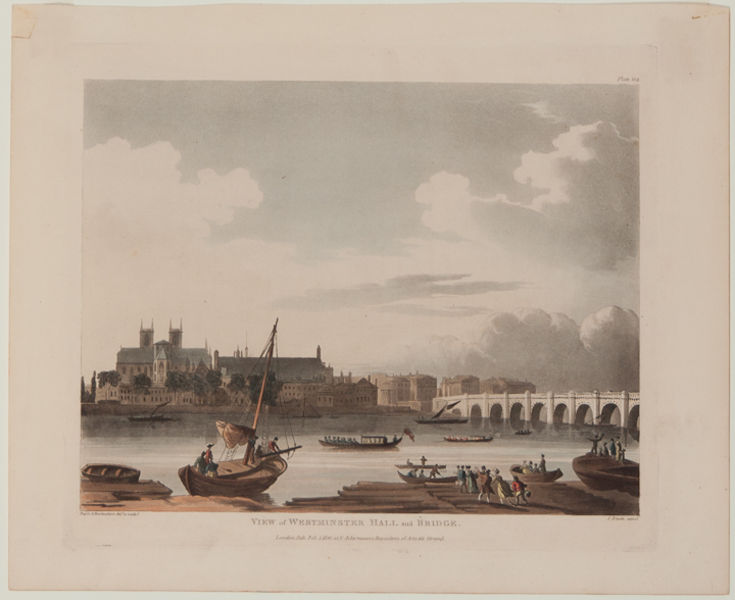
Titel: View of Westminster Hall and Bridge, from The Microcosm of London
Künstler: Thomas Rowlandson
Standort: Amherst (Massachusetts, USA)
Institution: Mead Art Museum, Amherst College
Schlagwörter: arch, arches, blue, church, hall, hat, men, people, red, white, women, black, gray, grey, old, painting, windows, woman, picture, pink, print, brown, wood, clouds, man, sky, tree, boat, building, landscape, ocean, sea, ship, water, abbey, houses, trees, uniform, river, view, paper, castle, purple, etching, photo, boats, mast, sail, sailor, sailors, seascape, bridge, town, italy, city, human, history, cathedral, buildings, england, harbor, harbour, war, pond, ships, water color, lithograph, paint, cityscape, spire, paints, bank, humans, land, port, tan, towers, denmark, sailboat, traveler, sailboats, london, spires, westminster, parliament, buldings, sk, thames, uuu, ferry, rive, sloop, passengers, rriver, buildingd, tames, east india, ferries, westminster hall, westminster abbey, sip, denmsrk